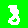
Digit: 8